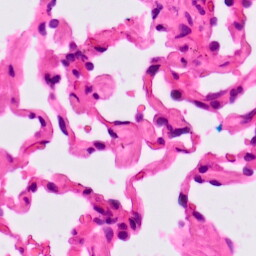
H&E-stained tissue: Lung